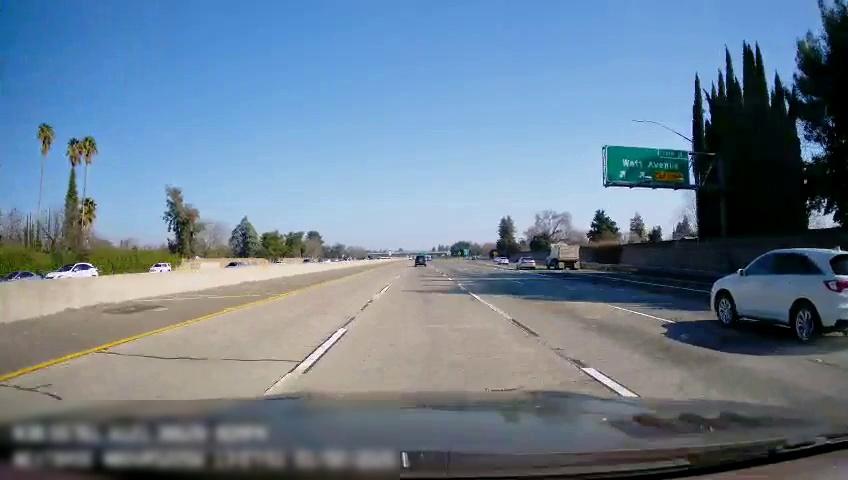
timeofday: Day
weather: Sunny
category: Drivable Space
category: Vehicles | Other LV
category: Vehicles | SUV
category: Vehicles | SUV
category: Vehicles | Car
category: Vehicles | SUV
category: Vehicles | SUV
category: Vehicles | Car
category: Vehicles | Car
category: Lanes | Current Lane
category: Lanes | Alternate Lane
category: Lanes | Alternate Lane
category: Lanes | Alternate Lane
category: Lanes | Alternate Lane
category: Lanes | Alternate Lane
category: Traffic | Signs